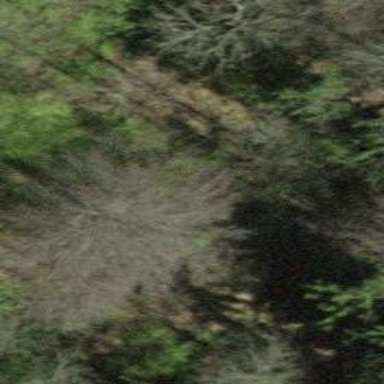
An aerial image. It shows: Path with woodchips surface.